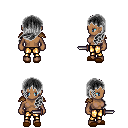
a pixel art fantasy rpg character, female body template, human, dark skin, leather shoulder armor, gold greaves, gray left-swept hairstyle, brown slippers, dagger, four views (front, back, left, right), 2x2 character sprite sheet, small pixel art, hard edges, no anti-aliasing